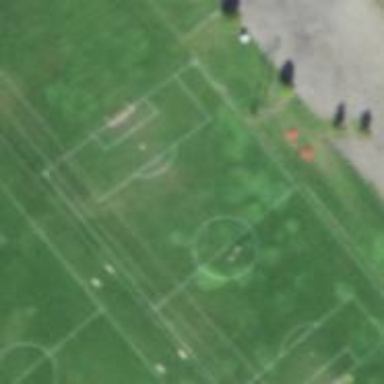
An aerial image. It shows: Soccer pitch for leisureland activities.